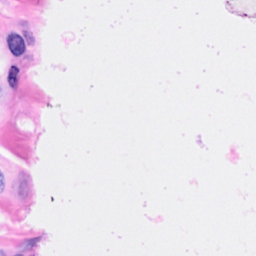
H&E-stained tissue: Breast